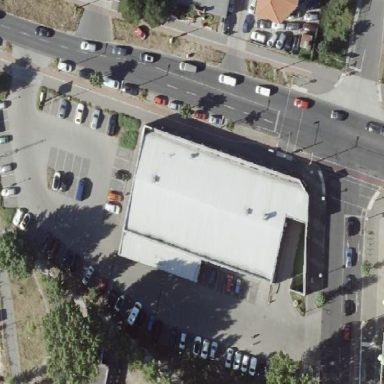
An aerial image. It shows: Flat roofed retail building that is supermarket.